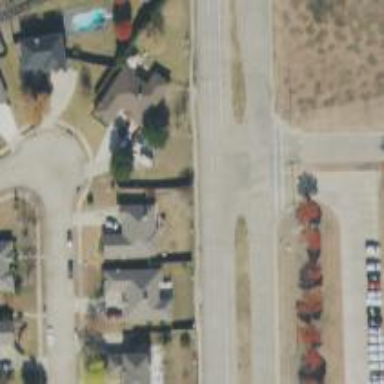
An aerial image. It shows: Secondary road with separate sidewalks.